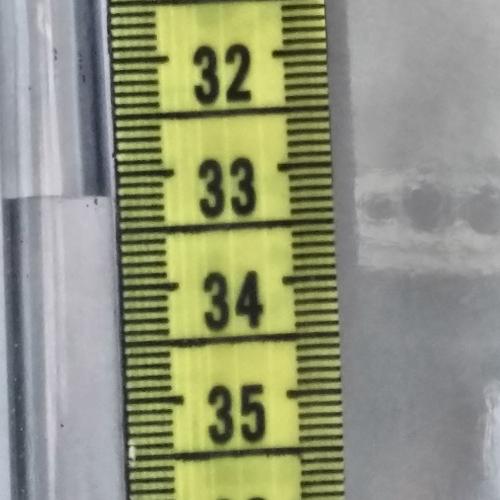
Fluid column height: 33.2 cm